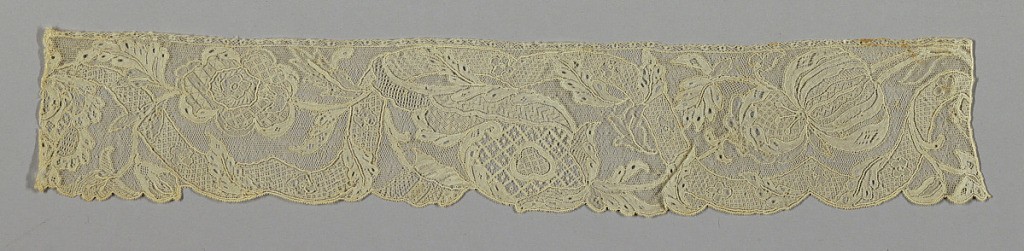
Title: Band
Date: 19th century
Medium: linen Technique: needle lace with ground of loop and twist with twist return
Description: Lace border in an eighteenth-century design of curving stems with flowers and leaves.